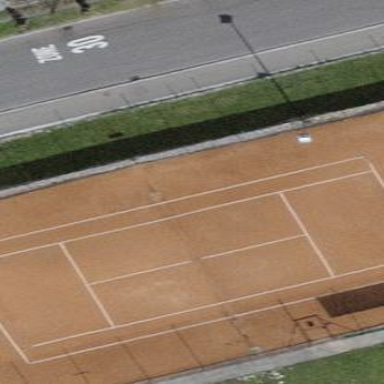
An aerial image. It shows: Tennis court in leisure pitch.